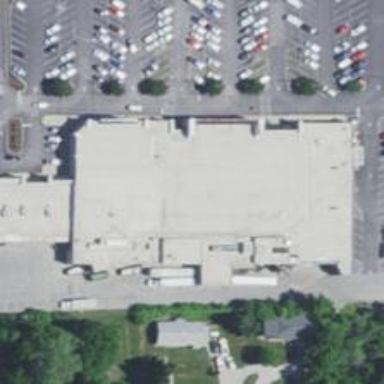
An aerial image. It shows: Supermarket.